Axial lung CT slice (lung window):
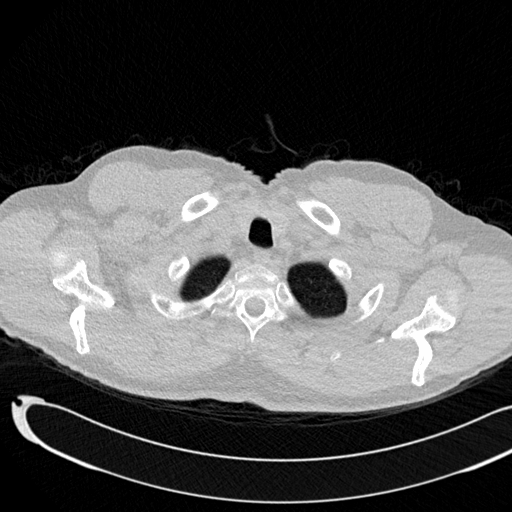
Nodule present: no